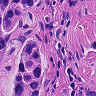
Metastatic tissue present: yes